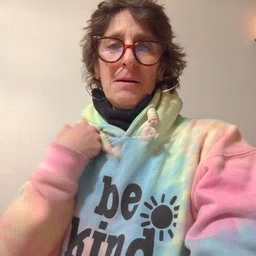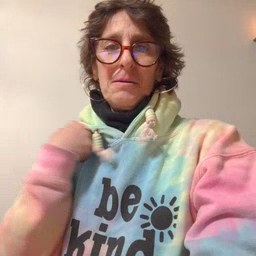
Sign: animal